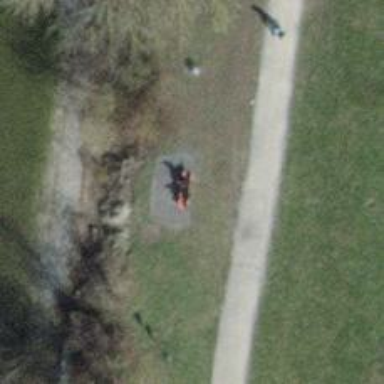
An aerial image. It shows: Bench.